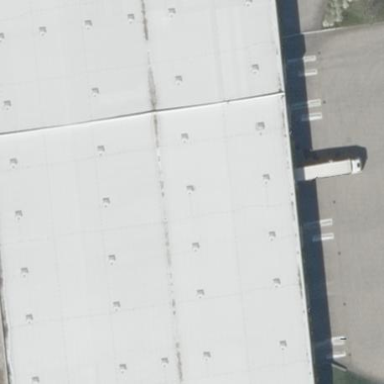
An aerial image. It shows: Industrial building.